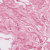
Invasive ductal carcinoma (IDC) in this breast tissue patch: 0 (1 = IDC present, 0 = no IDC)